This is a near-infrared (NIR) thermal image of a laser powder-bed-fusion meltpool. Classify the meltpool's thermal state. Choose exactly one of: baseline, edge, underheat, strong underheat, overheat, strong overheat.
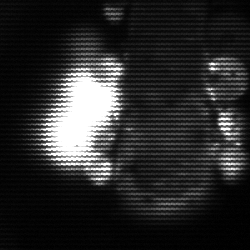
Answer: strong underheat